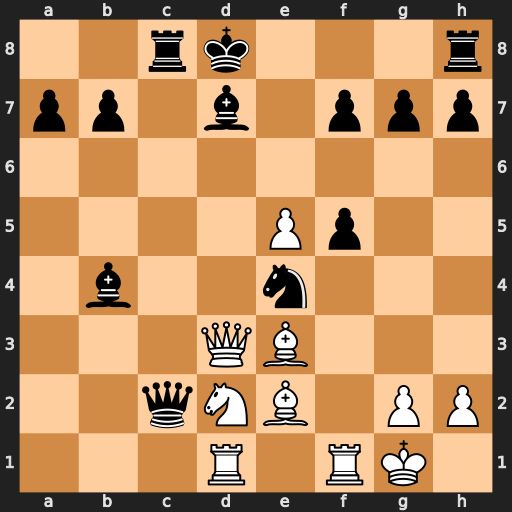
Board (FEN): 2rk3r/pp1b1ppp/8/4Pp2/1b2n3/3QB3/2qNB1PP/3R1RK1
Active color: w
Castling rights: -
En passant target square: -
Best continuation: Nxe4 Qxd3 Bxd3